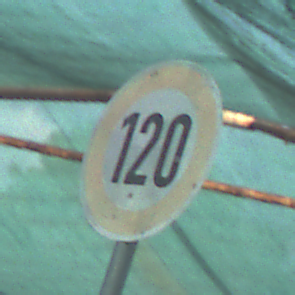
Verkehrszeichen: Geschwindigkeit120
Umgebung: Roofed, Special
Tageszeit: MorningAfternoon
Wetter: PartlyCloudy
Licht: Natural
Jahreszeit: NotSpecified
Kontrast: MediumContrast